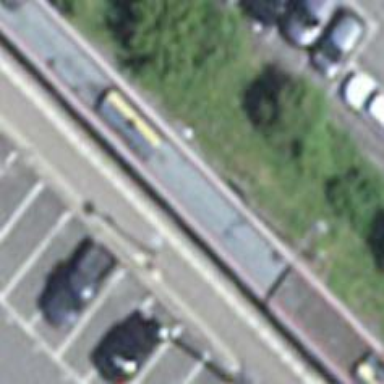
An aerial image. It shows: Railway stop with public transport stop position.